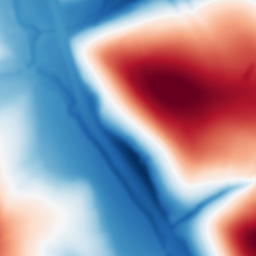
Category: multiscale
Decomposition family: dog
Decomposition parameters: sigma_low: 2
sigma_high: 100
Upsampling method: quintic
Upsampling parameters: scale: 4
Upsampling scale: 4